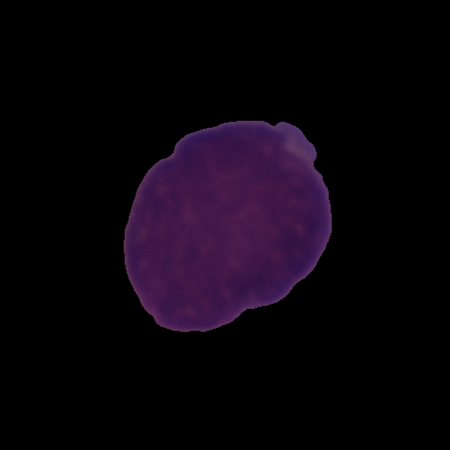
Label: cancer